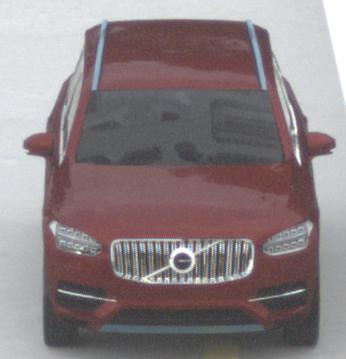
Make: Volvo
Model: XC90 B5
Detailed model: XC90 (L)
Model produced from: 2019/08
Model produced until: 2020/04
Doors: 5
Color: red
Road condition: dry road
Daytime: morning or afternoon
Contrast: low contrast